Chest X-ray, PA view. Patient: 69 years old, sex M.
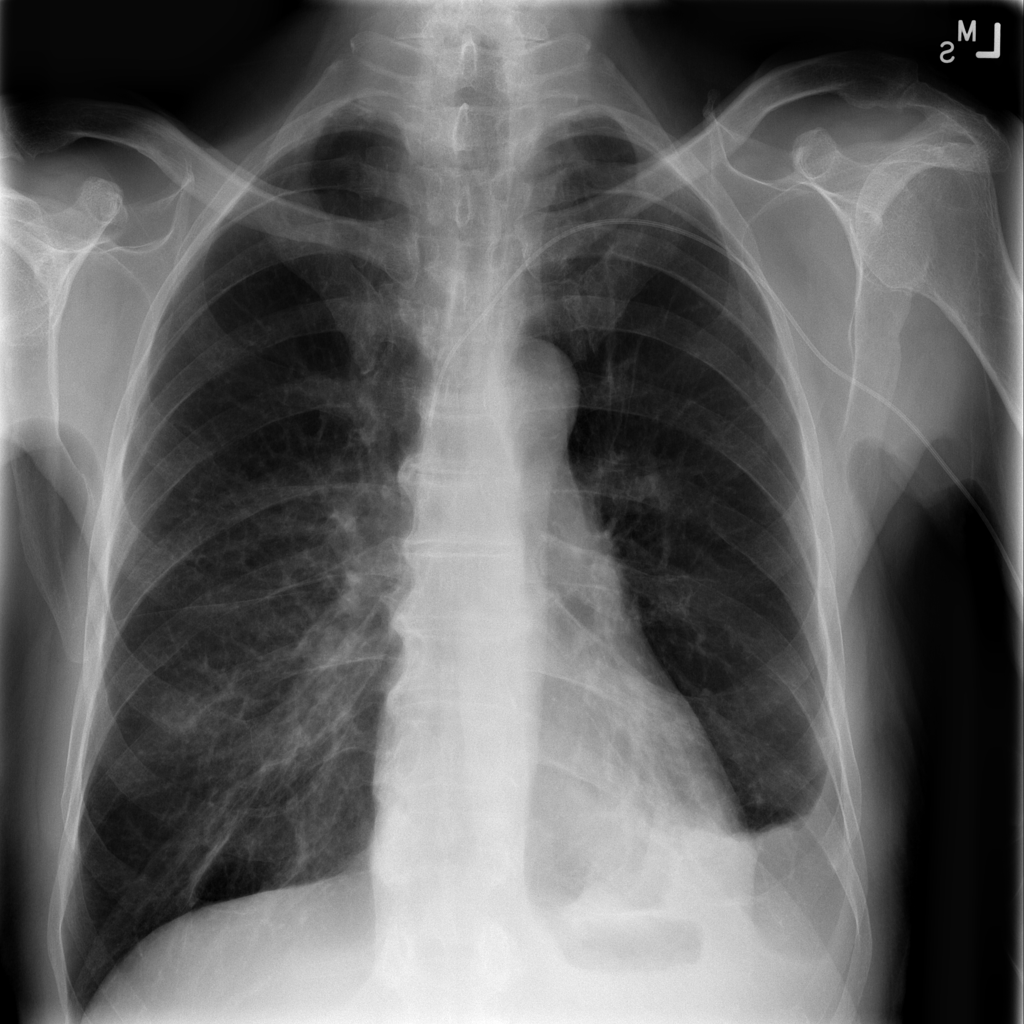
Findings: Effusion